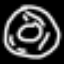
Label: donut